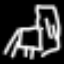
Label: chair